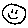
Label: smiley face